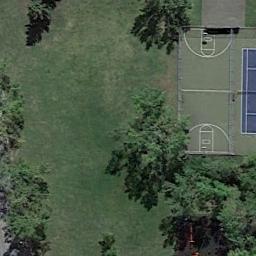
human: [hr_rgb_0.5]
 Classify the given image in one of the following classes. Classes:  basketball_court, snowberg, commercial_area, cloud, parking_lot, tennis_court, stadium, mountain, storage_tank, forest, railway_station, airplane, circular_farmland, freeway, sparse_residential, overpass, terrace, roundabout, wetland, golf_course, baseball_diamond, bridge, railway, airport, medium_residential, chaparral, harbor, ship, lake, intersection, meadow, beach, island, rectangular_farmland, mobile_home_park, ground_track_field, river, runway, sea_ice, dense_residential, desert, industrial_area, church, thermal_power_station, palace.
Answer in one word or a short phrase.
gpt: basketball_court